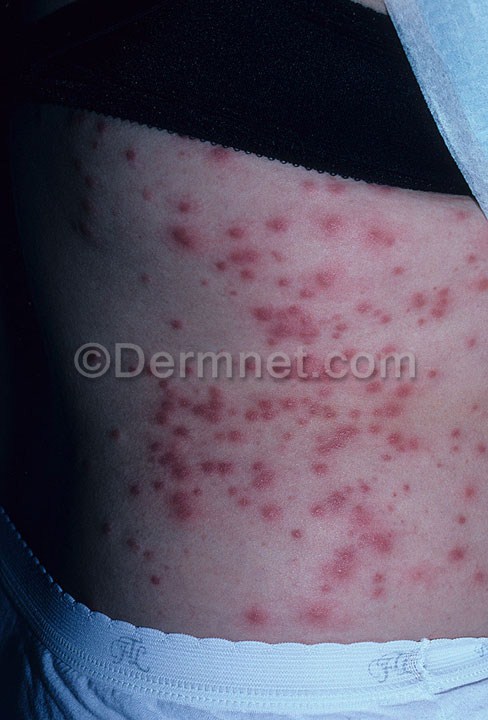
Disease: Cellulitis Impetigo and other Bacterial Infections